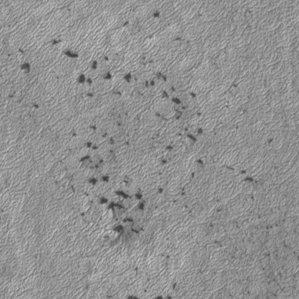
Label: frost